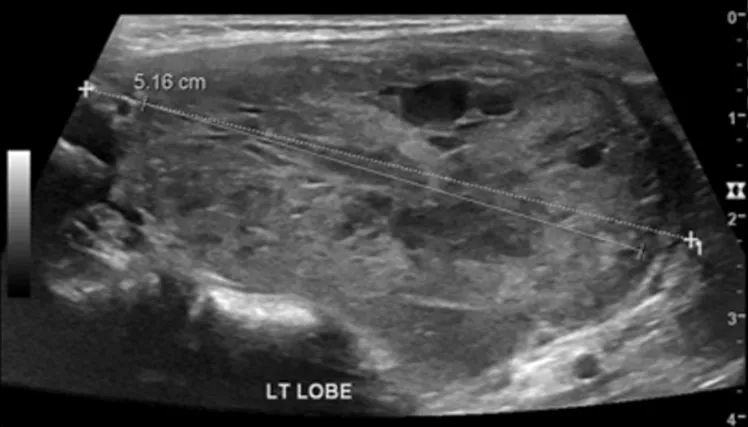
Thyroid ultrasound showing a nodule in the left lobe of the thyroid gland.
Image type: radiology (ultrasound)